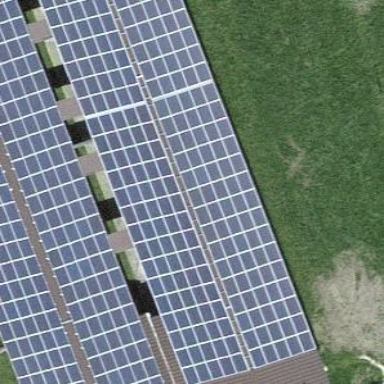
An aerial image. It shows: Solar power generator utilizing photovoltaic technology with solar photovoltaic panels.